Aerial crown-view tile of a tropical tree (Barro Colorado Island, Panama), acquired 20250915:
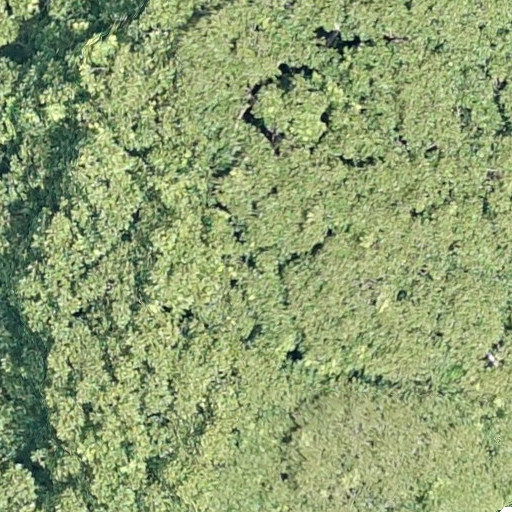
Species: Dipteryx oleifera
GBIF accepted scientific name: Dipteryx oleifera
Crown area: 735.502 m²